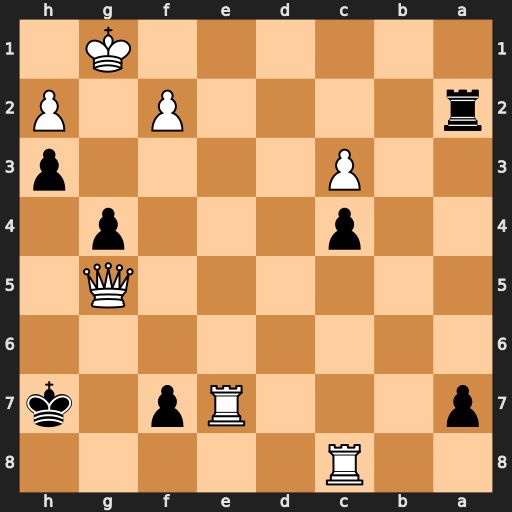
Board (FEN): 2R5/p3Rp1k/8/6Q1/2p3p1/2P4p/r4P1P/6K1
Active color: b
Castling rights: -
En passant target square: -
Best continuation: Ra1+ Qc1 Rxc1+ Re1 Rxe1#